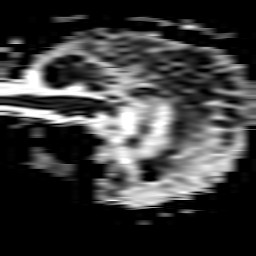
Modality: ADC
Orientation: sagittal
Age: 64
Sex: male
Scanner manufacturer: philips
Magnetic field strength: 3 T
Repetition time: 3.794 s
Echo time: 0.06119 s